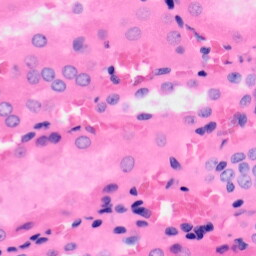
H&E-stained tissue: Kidney